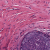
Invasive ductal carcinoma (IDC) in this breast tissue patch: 0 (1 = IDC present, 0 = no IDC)